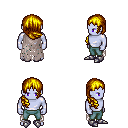
a pixel art fantasy rpg character, male body template, dark elf, purple skin, gray tattered cape, teal pants, blonde right-swept hairstyle, metal boots, four views (front, back, left, right), 2x2 character sprite sheet, small pixel art, hard edges, no anti-aliasing